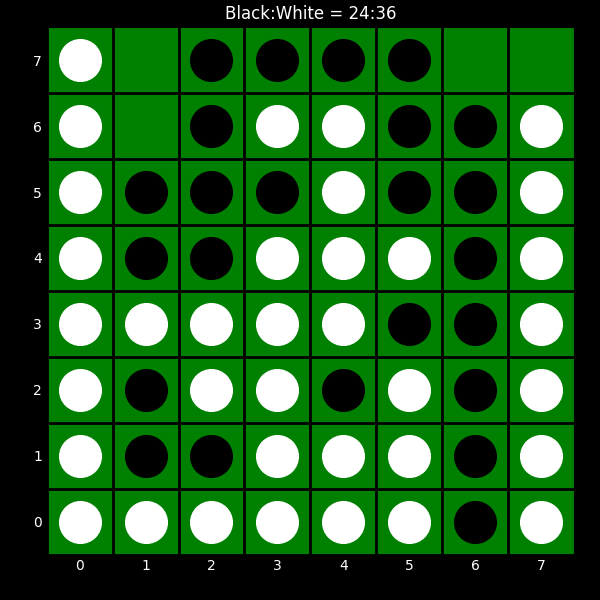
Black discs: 24
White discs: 36